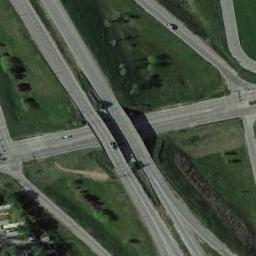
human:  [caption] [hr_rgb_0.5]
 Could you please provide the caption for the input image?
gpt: An overpass on top of two roads .

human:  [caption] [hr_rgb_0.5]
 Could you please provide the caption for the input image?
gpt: The cross-line overpass is over the roads on the lawn .

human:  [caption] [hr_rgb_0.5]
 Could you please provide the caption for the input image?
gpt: There is a car on the overpass .

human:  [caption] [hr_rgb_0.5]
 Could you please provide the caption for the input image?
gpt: The overpass is next to the grass and some trees .

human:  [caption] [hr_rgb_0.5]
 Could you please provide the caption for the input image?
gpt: There are some green trees and lawns beside the overpass .